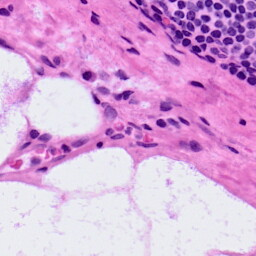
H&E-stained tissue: LymphNode